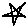
Label: star